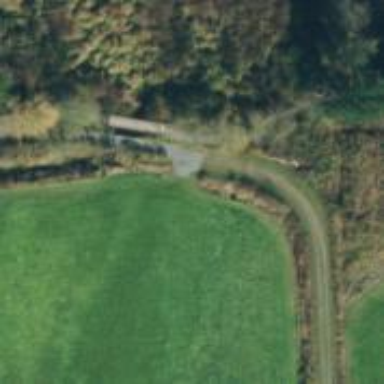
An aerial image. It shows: Bridleway bridge.